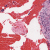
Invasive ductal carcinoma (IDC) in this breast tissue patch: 0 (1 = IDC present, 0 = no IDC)